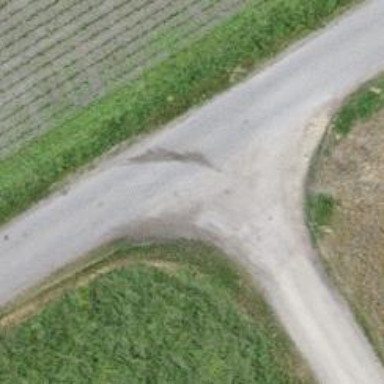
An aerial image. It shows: Track road with grade3 tracktype.